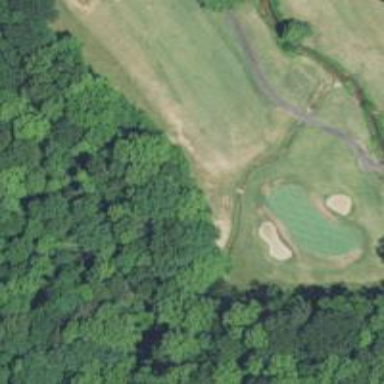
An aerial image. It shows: Path on bridge over golf course.